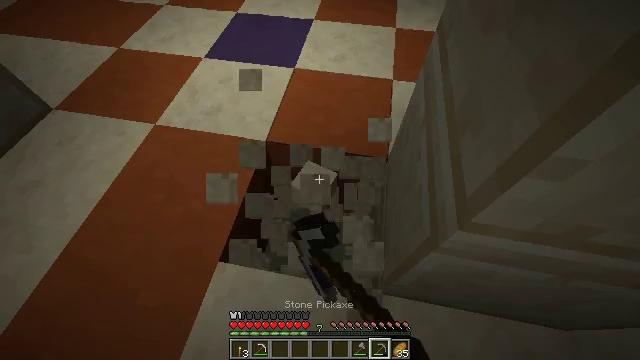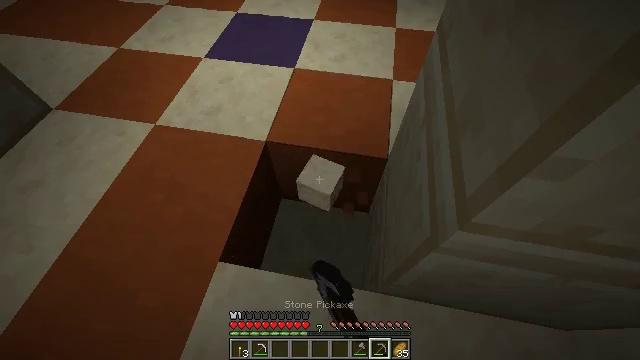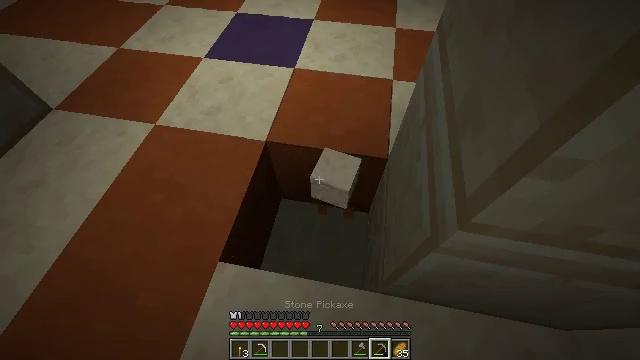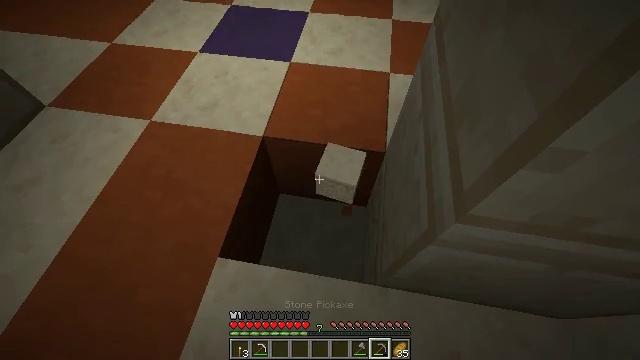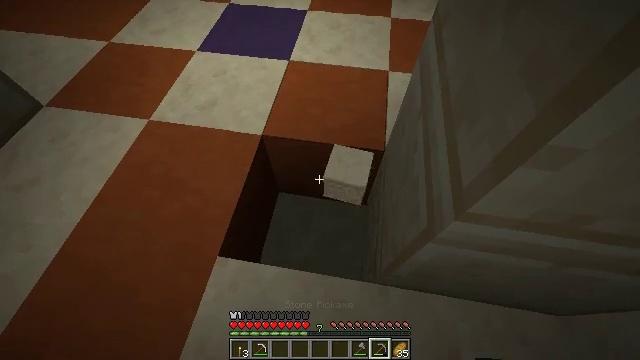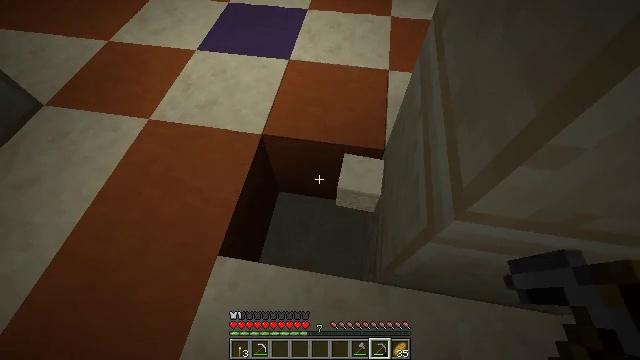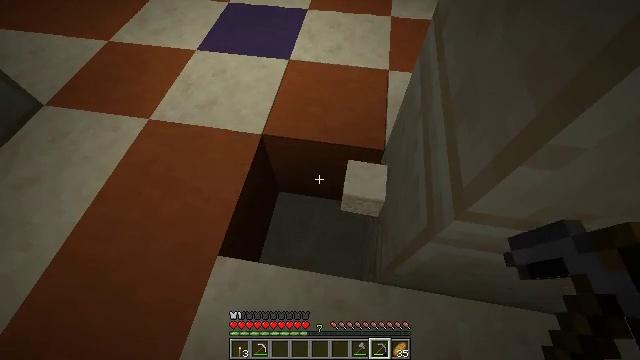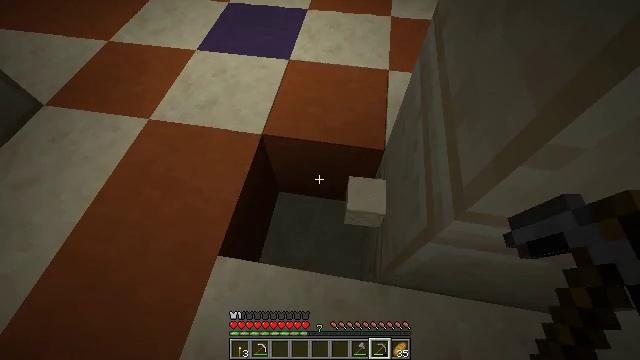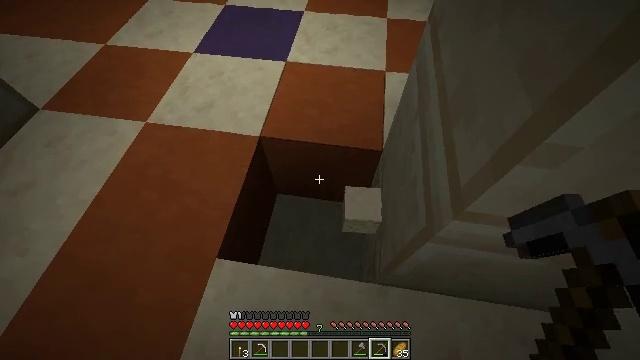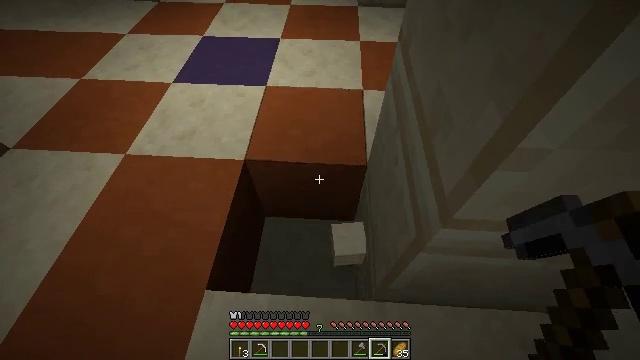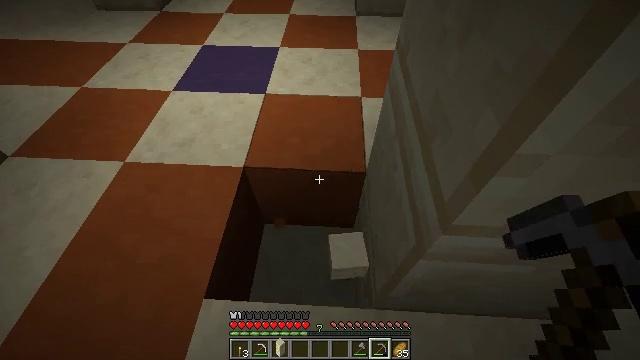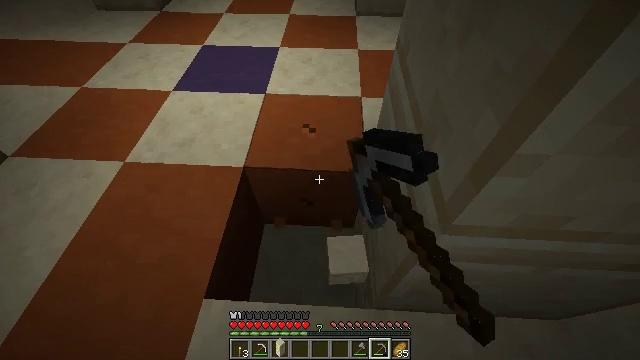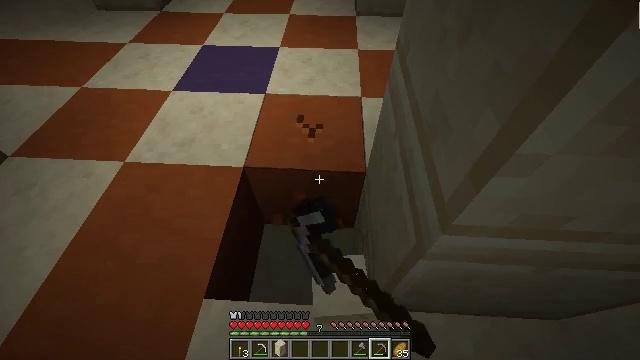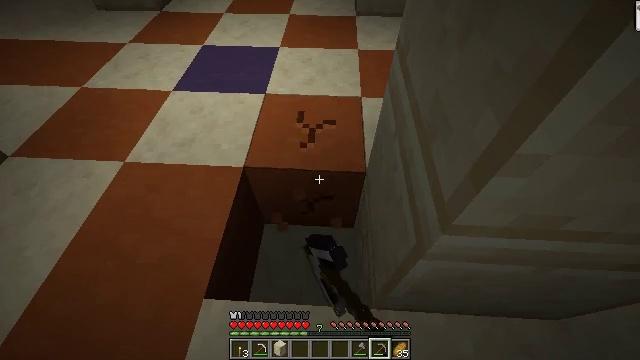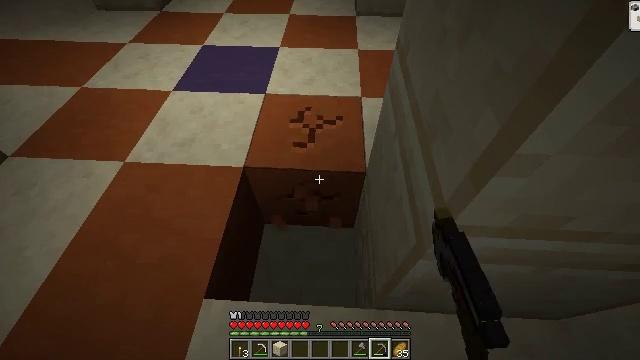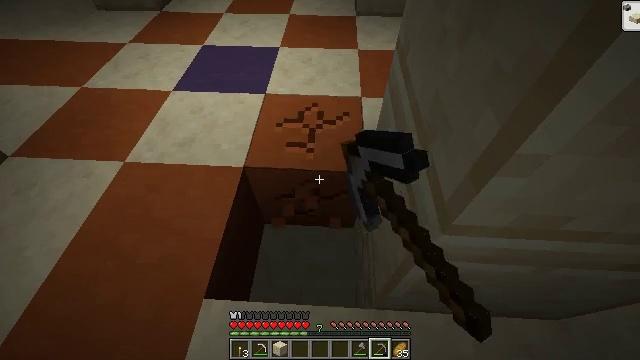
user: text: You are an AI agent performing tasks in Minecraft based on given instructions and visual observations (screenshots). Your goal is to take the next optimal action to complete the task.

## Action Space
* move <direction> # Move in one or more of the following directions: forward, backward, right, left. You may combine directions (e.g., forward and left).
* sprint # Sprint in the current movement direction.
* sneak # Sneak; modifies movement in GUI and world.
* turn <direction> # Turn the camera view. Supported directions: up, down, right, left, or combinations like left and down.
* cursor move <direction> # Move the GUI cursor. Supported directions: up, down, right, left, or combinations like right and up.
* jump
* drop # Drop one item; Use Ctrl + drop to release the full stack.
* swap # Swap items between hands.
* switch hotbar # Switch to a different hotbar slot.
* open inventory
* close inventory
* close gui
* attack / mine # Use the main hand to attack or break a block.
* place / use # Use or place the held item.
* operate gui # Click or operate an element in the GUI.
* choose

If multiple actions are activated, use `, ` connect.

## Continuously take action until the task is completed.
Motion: motion action
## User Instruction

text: Gather orange terracotta blocks.
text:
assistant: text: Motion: no_op
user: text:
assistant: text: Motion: no_op
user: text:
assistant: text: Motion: turn down
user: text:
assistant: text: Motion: no_op
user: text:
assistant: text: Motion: no_op
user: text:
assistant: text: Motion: no_op
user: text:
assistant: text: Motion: no_op
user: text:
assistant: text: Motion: no_op
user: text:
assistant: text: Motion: turn right and up
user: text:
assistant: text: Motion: turn up, attack / mine
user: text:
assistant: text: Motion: attack / mine
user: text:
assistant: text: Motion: attack / mine
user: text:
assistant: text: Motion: attack / mine
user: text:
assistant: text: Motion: attack / mine
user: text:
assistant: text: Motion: attack / mine
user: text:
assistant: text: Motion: attack / mine
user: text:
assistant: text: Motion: attack / mine
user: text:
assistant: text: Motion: attack / mine
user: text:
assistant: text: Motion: attack / mine
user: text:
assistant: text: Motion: attack / mine
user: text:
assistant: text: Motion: attack / mine
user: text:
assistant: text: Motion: attack / mine
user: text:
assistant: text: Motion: turn left
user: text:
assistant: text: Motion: no_op
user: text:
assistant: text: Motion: no_op